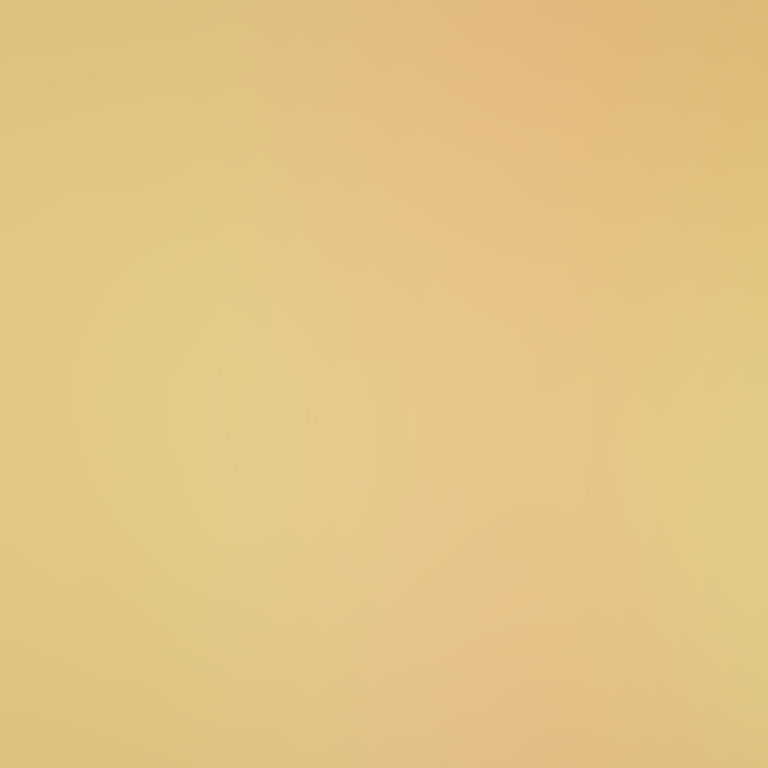
Abstract light effect, smooth gradient from warm yellow to soft orange, calm atmosphere, diffuse light, no room, no furniture, no objects.